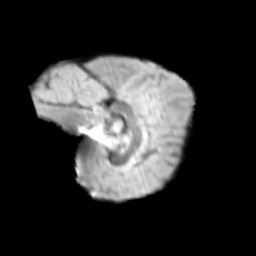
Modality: T2w
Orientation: sagittal
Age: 10
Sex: male
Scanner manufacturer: siemens
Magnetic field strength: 3 T
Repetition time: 3.8 s
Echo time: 0.07 s